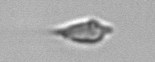
Label: Oxytoxum